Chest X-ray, AP view. Patient: 40 years old, sex M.
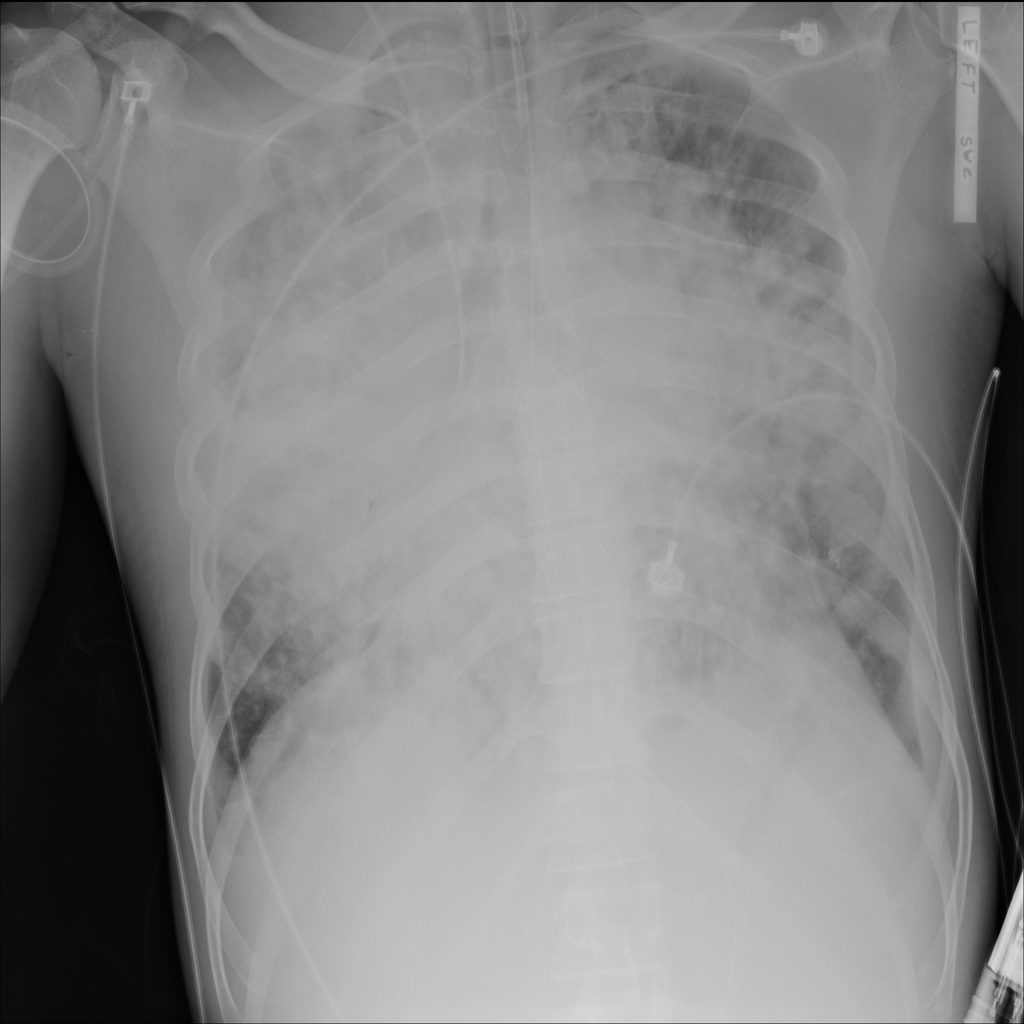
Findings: Infiltration, Nodule